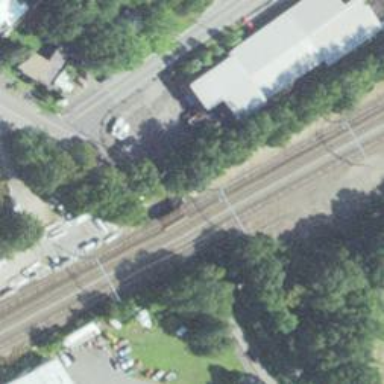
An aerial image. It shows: Bridge over railway with electrified contact lines.